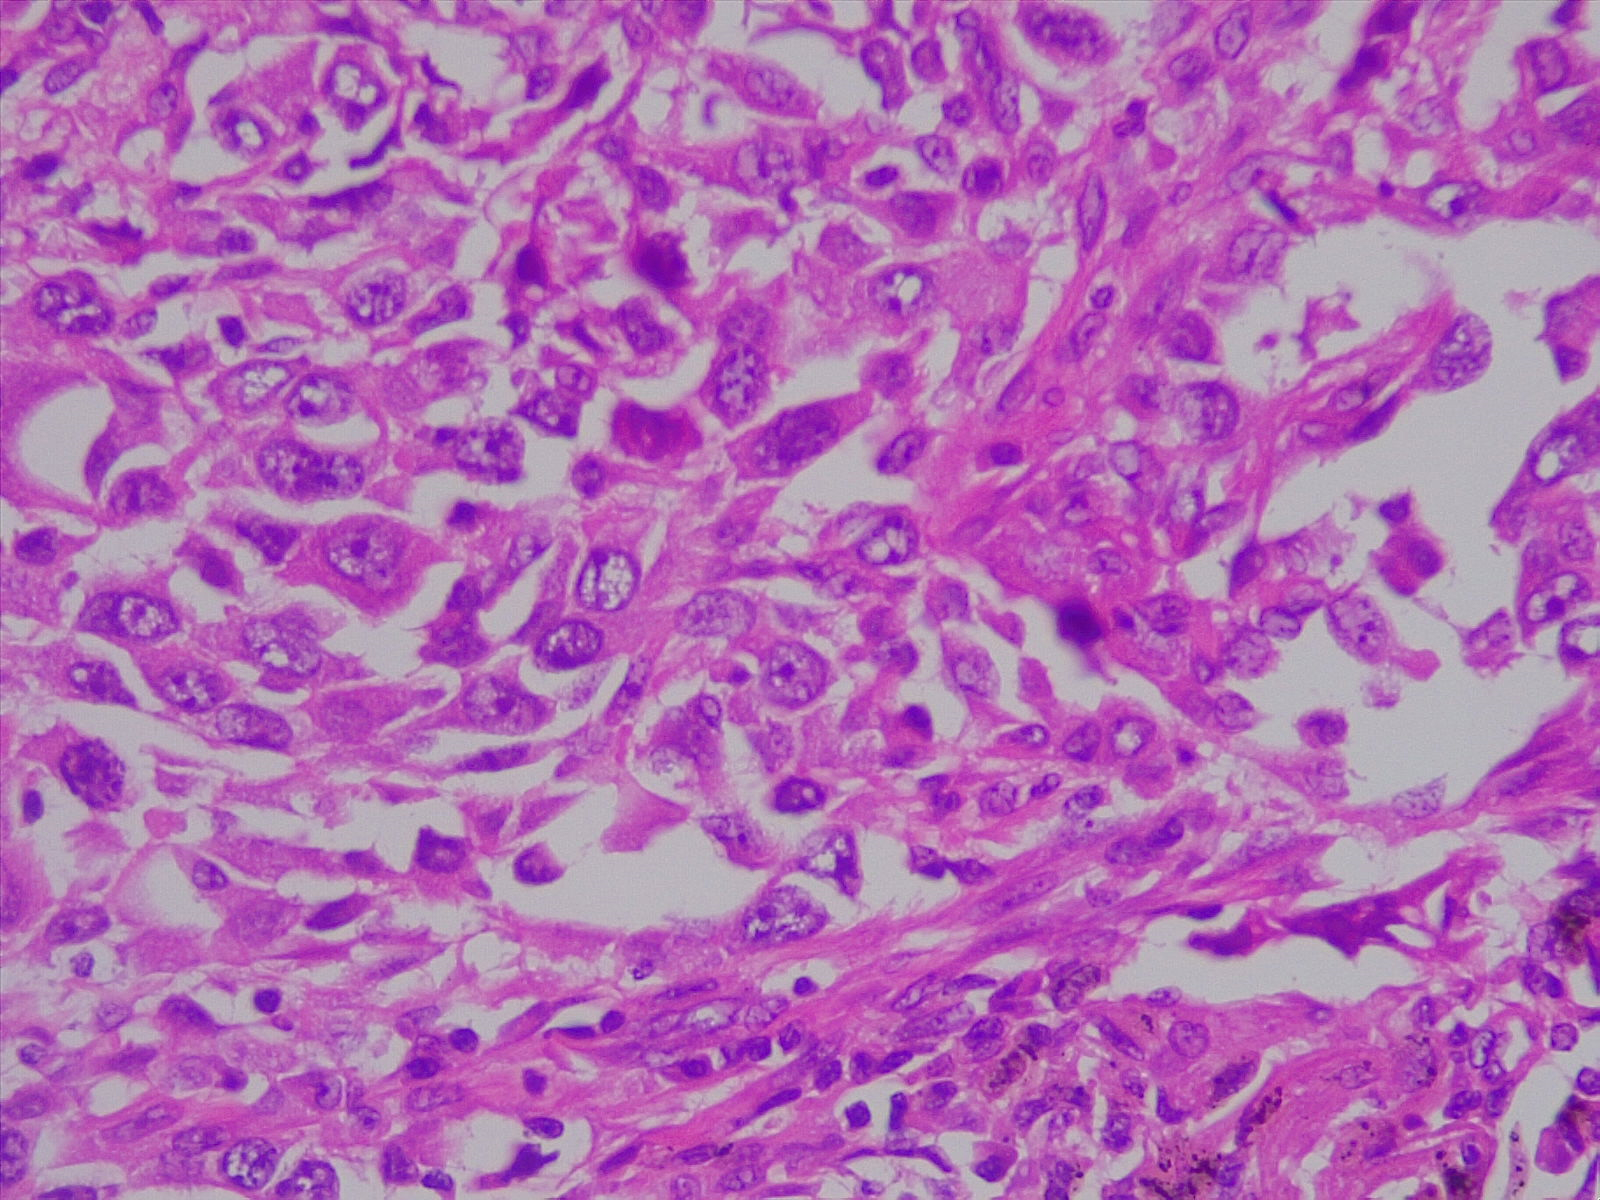
Label: lung adenocarcinoma, poorly differentiated